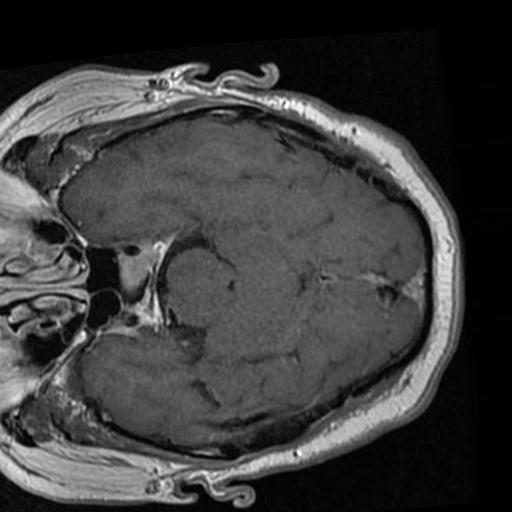
Label: brain_tumor